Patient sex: M
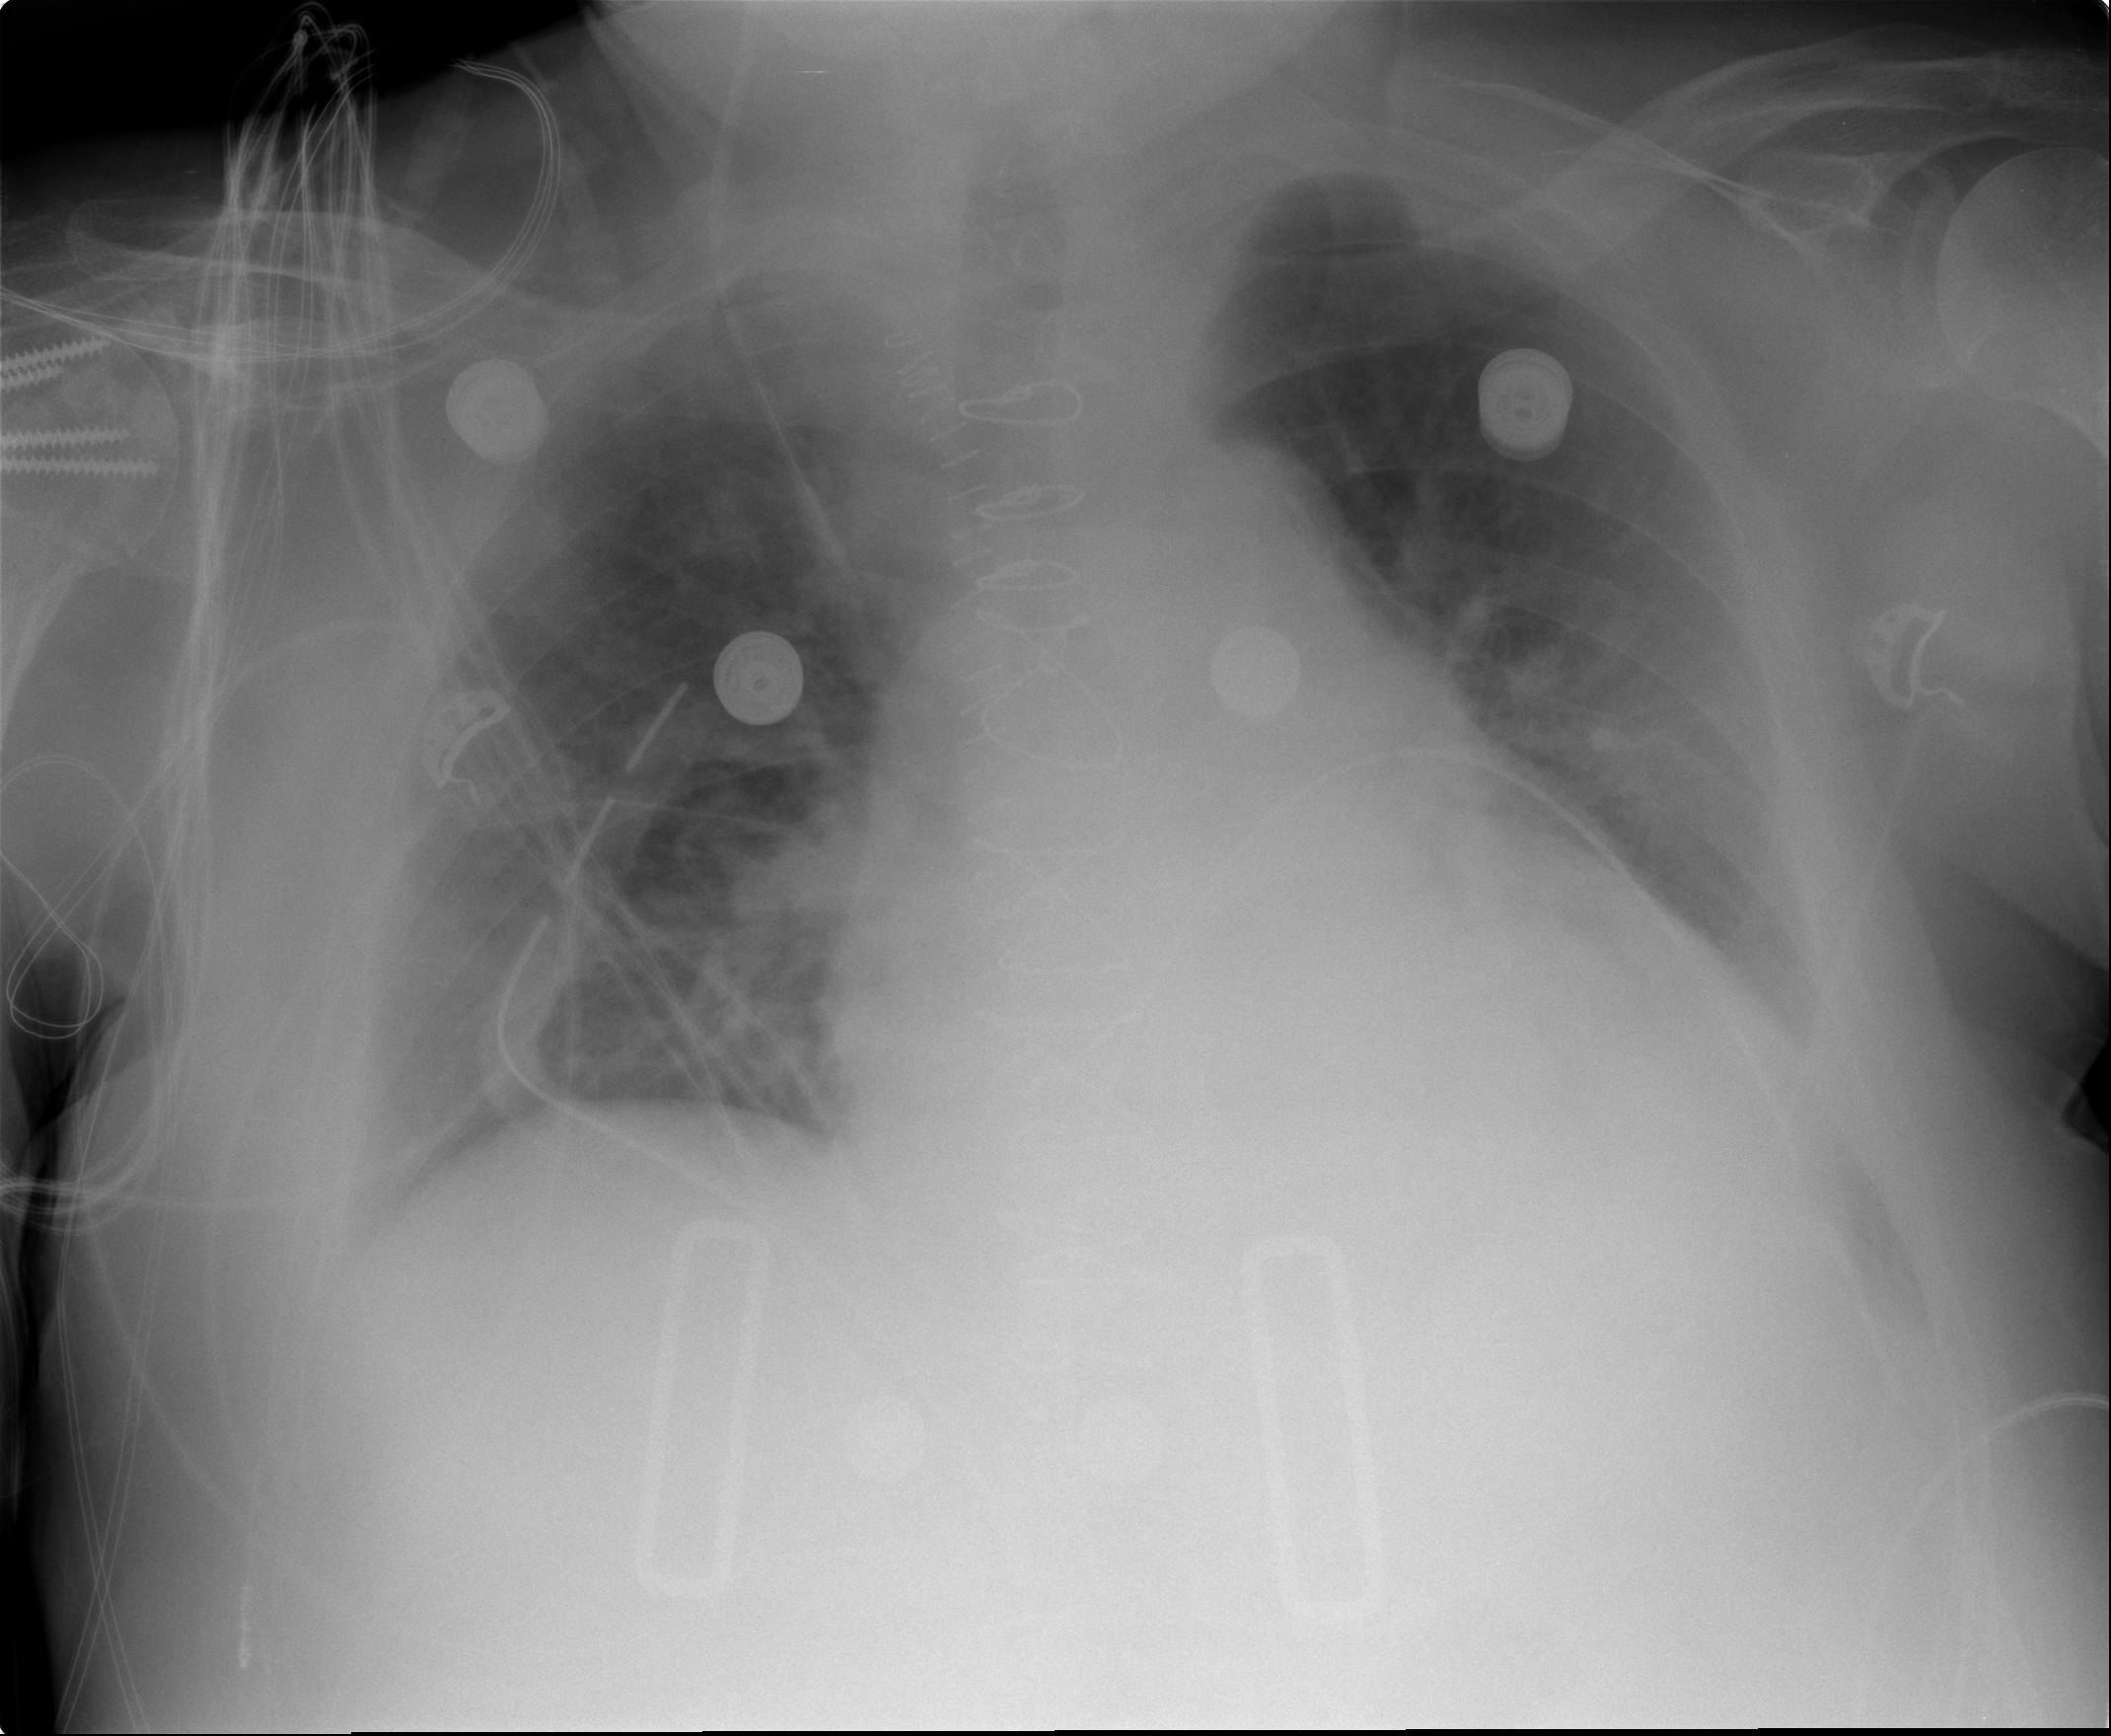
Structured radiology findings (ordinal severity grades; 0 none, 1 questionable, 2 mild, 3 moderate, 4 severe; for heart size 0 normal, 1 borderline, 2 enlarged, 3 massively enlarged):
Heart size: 2
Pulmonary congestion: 3
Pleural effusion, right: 1
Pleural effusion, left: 2
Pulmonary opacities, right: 0
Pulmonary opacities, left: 0
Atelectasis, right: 0
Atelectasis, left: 2